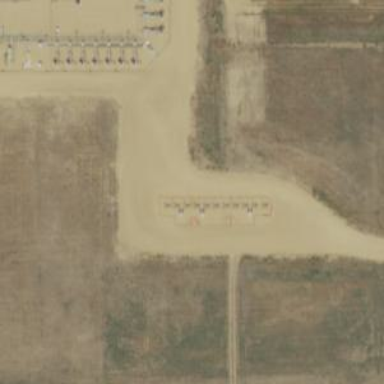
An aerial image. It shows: Petroleum well.